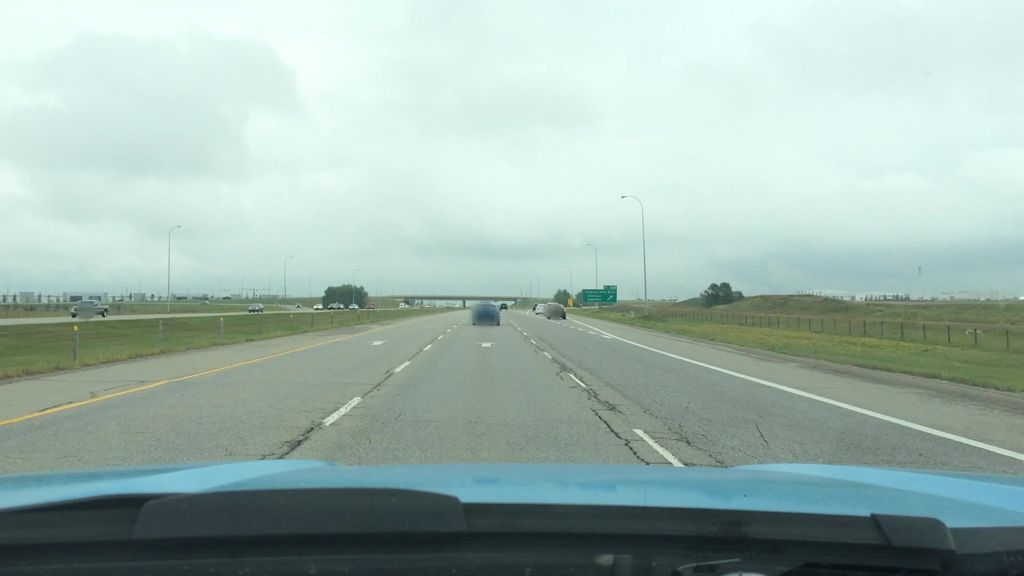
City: calgary